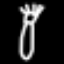
Label: fork